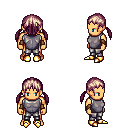
a pixel art fantasy rpg character, male body template, human, tanned skin, steel chest armor, metal pants, white blonde twin-tailed hairstyle, leather bracers, gold boots, four views (front, back, left, right), 2x2 character sprite sheet, small pixel art, hard edges, no anti-aliasing